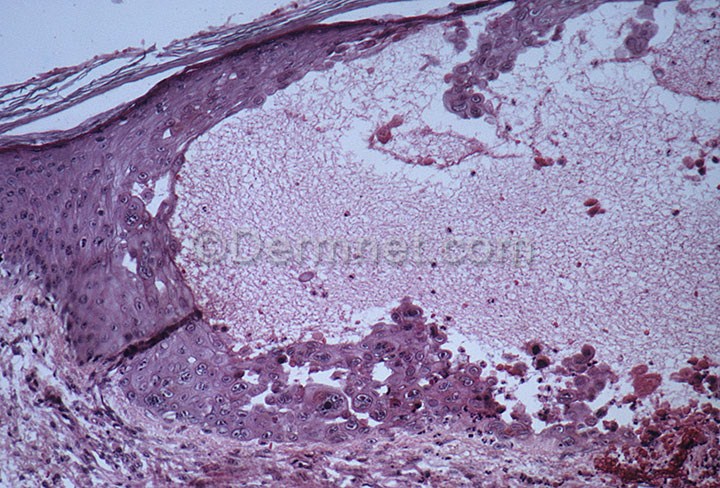
Disease: Warts Molluscum and other Viral Infections